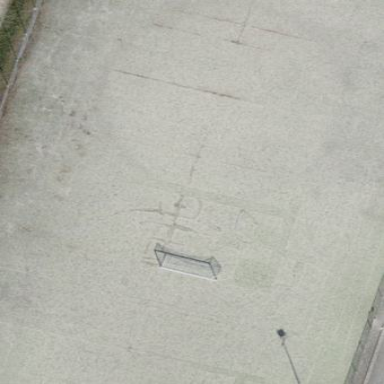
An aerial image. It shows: Soccer pitch with grass paver surface for recreational activities.